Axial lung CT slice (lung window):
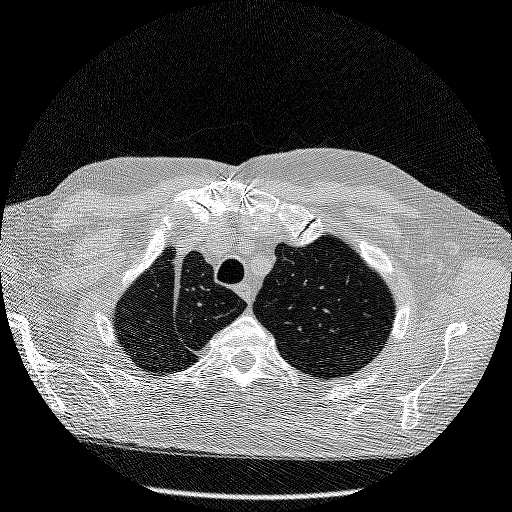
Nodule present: no